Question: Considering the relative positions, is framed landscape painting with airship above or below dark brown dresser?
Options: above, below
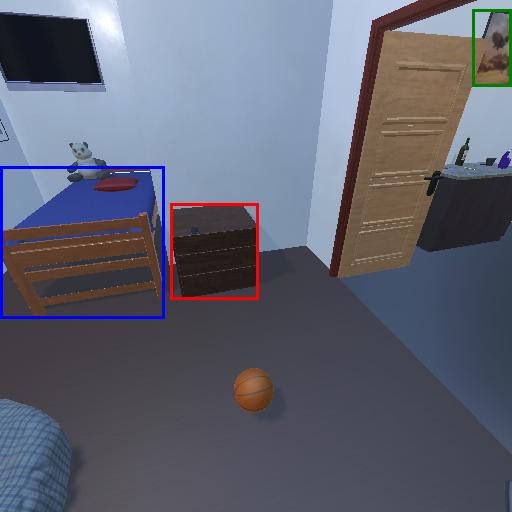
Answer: above